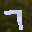
Label: 7